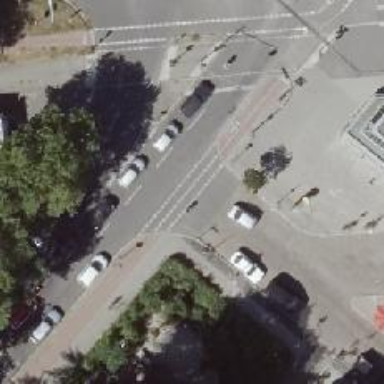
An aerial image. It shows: Sidepath designated as cycleway.